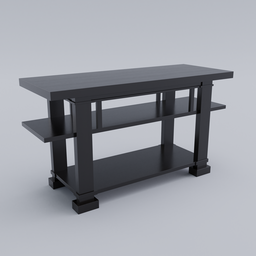
Label: furniture